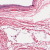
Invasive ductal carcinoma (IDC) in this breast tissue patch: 0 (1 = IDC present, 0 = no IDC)